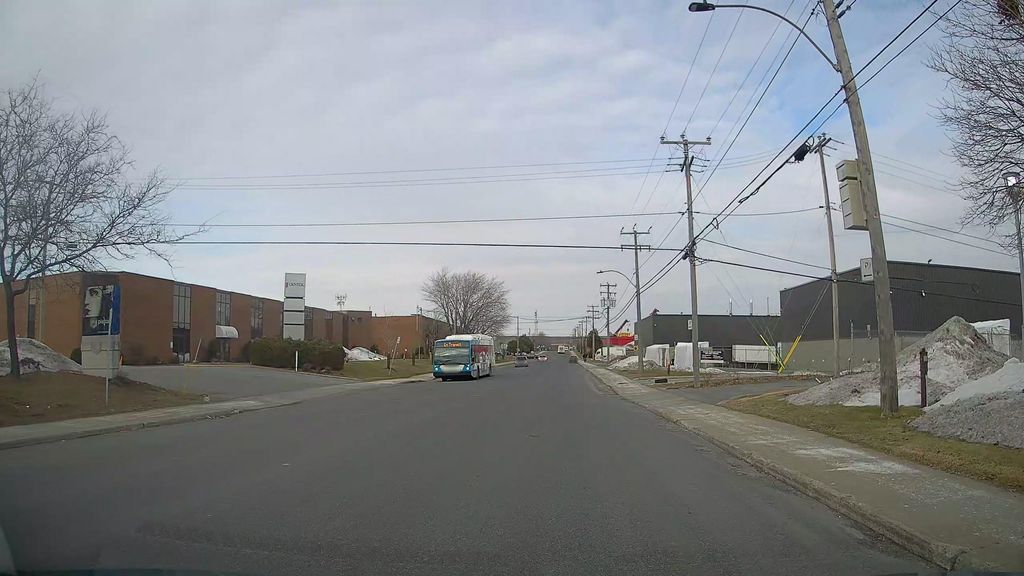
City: montreal